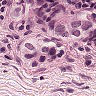
Metastatic tissue present: yes